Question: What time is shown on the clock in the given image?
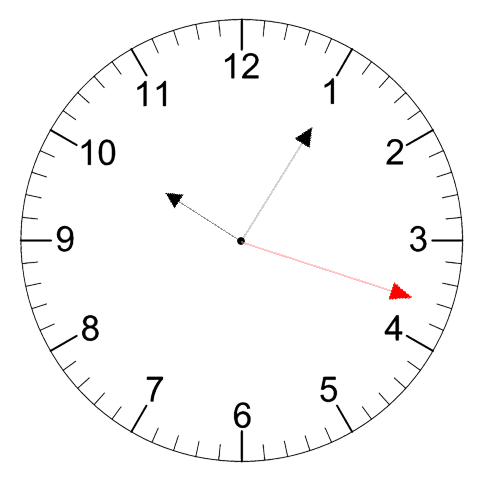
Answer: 10:05:18